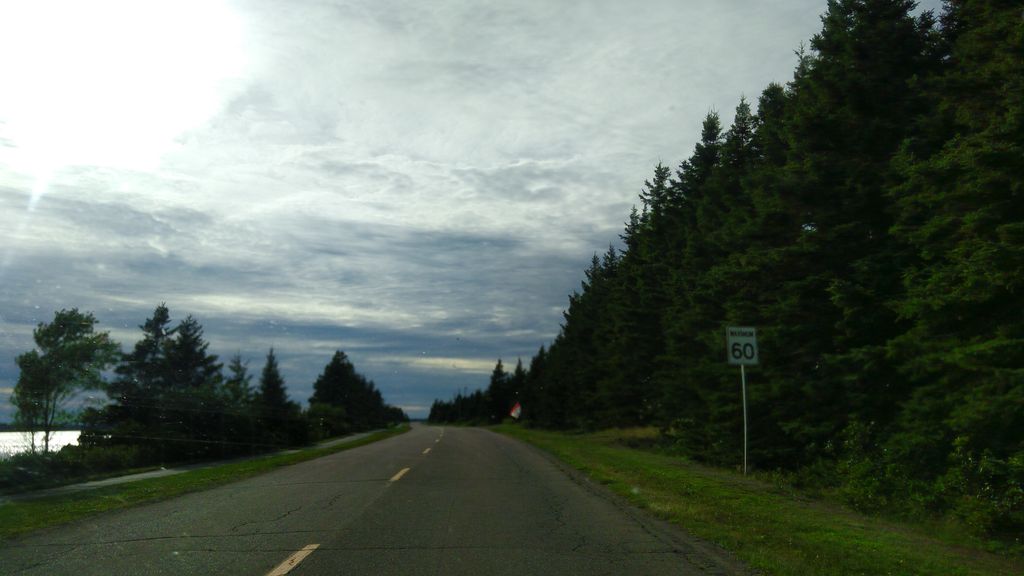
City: charlottetown